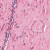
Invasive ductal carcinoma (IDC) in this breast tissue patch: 0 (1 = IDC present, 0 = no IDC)